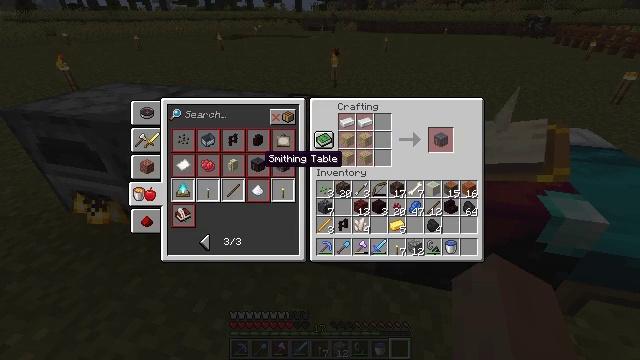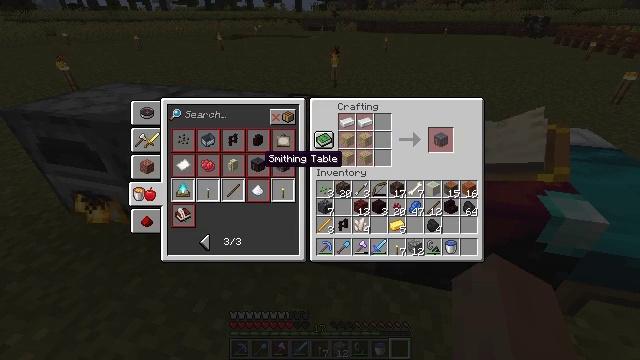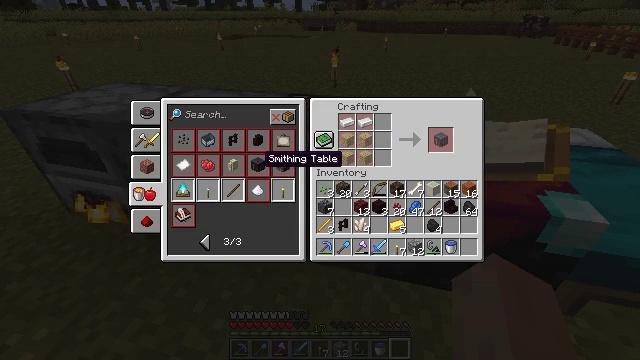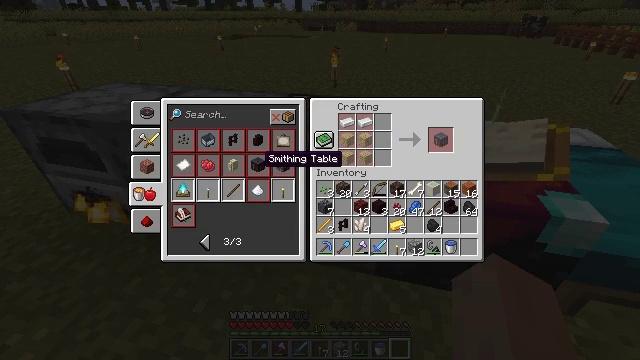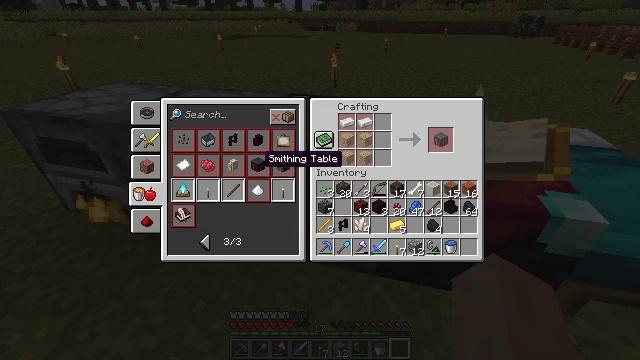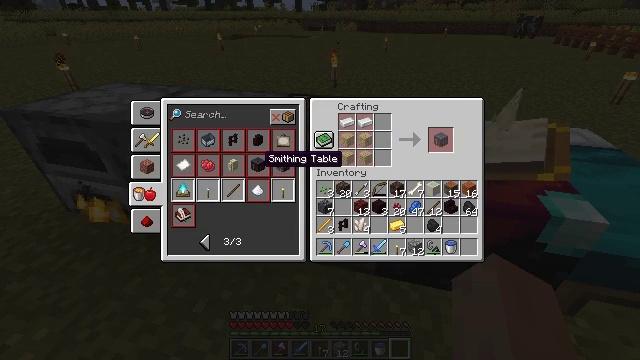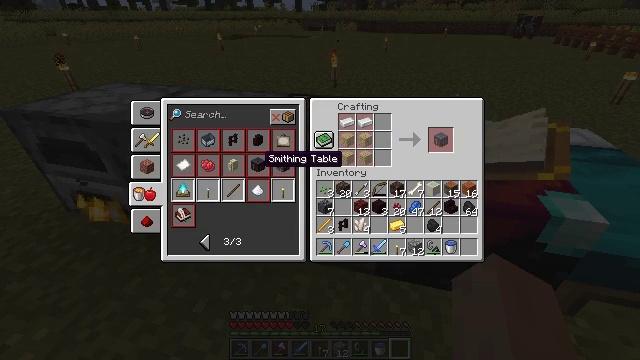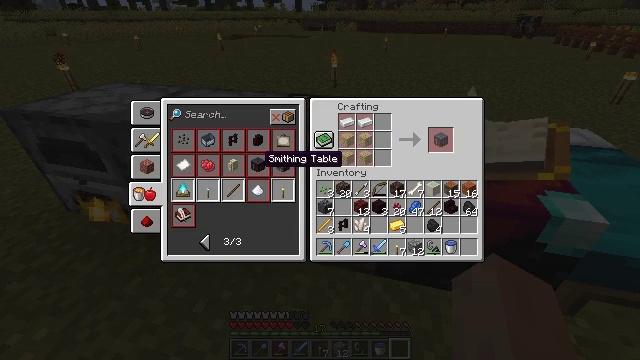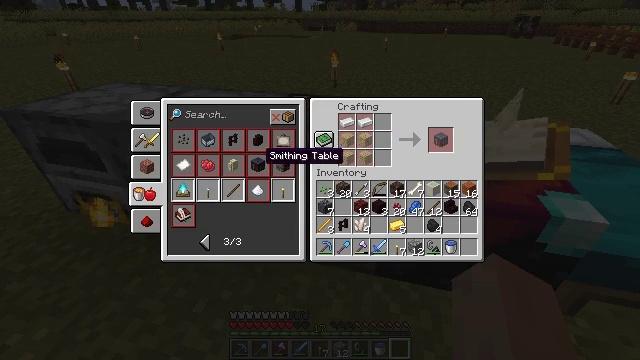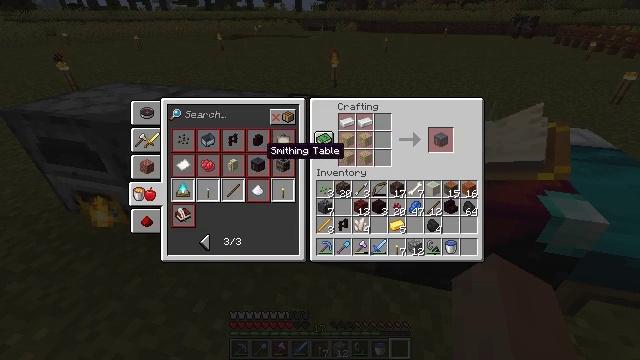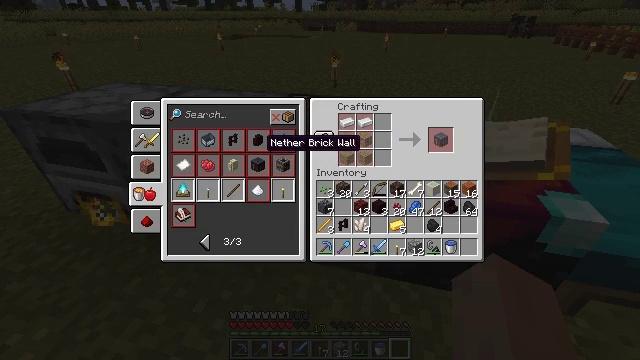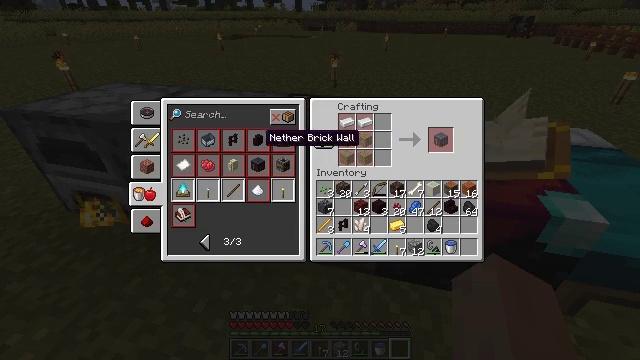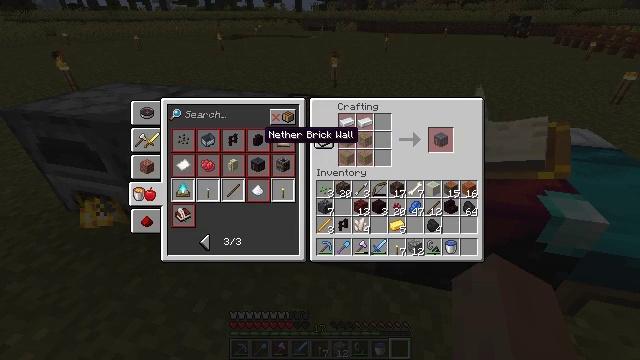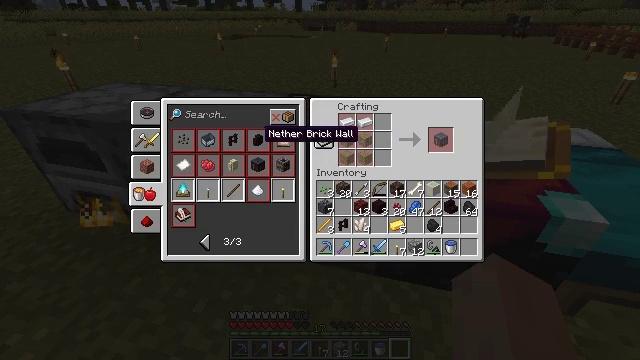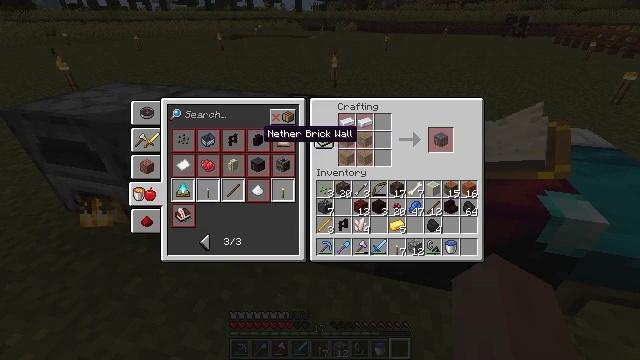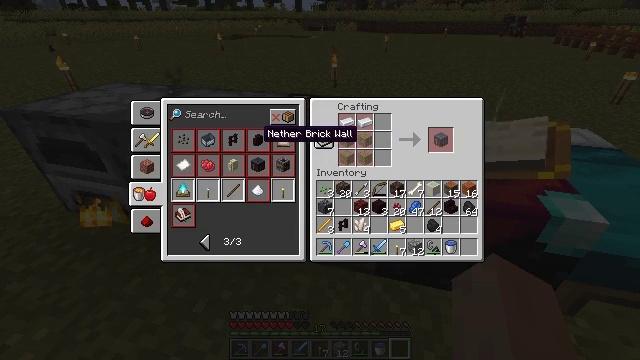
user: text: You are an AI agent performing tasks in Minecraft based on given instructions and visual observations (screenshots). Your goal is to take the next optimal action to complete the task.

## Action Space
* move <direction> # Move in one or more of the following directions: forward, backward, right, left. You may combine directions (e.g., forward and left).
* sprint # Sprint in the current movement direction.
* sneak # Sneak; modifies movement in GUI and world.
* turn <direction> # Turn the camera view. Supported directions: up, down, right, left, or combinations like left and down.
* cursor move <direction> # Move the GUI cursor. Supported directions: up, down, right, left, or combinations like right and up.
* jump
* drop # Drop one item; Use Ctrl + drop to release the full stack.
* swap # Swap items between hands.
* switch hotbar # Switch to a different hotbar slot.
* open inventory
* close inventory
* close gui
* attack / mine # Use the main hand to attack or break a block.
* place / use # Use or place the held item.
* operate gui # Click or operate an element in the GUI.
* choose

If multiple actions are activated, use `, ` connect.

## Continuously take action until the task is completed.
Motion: motion action
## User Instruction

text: Combine blaze rod and cobblestones to craft a brewing stand.
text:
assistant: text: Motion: no_op
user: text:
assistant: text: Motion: no_op
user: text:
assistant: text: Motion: no_op
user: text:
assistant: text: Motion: no_op
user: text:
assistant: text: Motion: no_op
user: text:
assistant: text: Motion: no_op
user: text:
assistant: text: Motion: no_op
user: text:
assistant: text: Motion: no_op
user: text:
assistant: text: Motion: no_op
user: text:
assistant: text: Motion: cursor move up
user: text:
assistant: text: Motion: no_op
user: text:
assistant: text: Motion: no_op
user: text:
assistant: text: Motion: no_op
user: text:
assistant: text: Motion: no_op
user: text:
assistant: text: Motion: no_op
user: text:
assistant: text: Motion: no_op
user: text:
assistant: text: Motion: no_op
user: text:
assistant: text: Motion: no_op
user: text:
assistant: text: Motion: no_op
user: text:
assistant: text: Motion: no_op
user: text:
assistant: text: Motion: no_op
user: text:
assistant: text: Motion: no_op
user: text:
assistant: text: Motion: no_op
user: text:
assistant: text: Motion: no_op
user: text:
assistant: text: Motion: cursor move left
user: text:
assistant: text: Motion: no_op
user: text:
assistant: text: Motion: no_op
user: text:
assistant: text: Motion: no_op
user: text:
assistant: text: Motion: no_op
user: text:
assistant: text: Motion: no_op